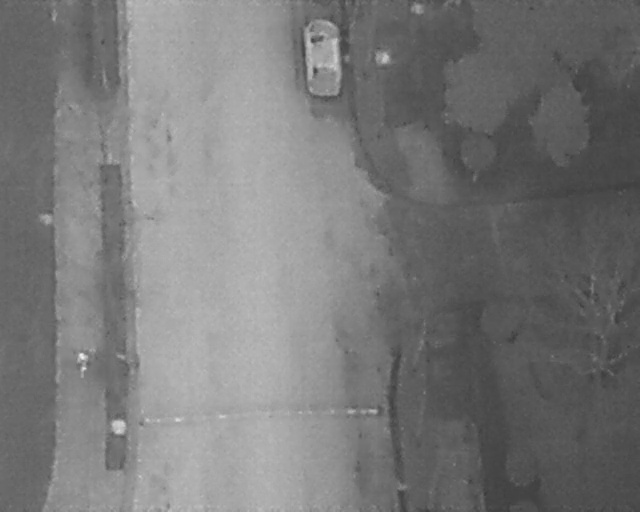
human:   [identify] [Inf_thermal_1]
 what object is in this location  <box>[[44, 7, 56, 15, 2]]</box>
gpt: <ref>1 large car at the top</ref>